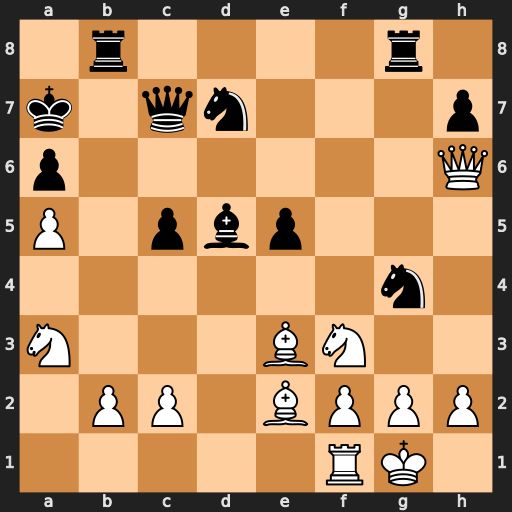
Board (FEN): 1r4r1/k1qn3p/p6Q/P1pbp3/6n1/N3BN2/1PP1BPPP/5RK1
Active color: w
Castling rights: -
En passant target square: -
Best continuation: Qxa6#